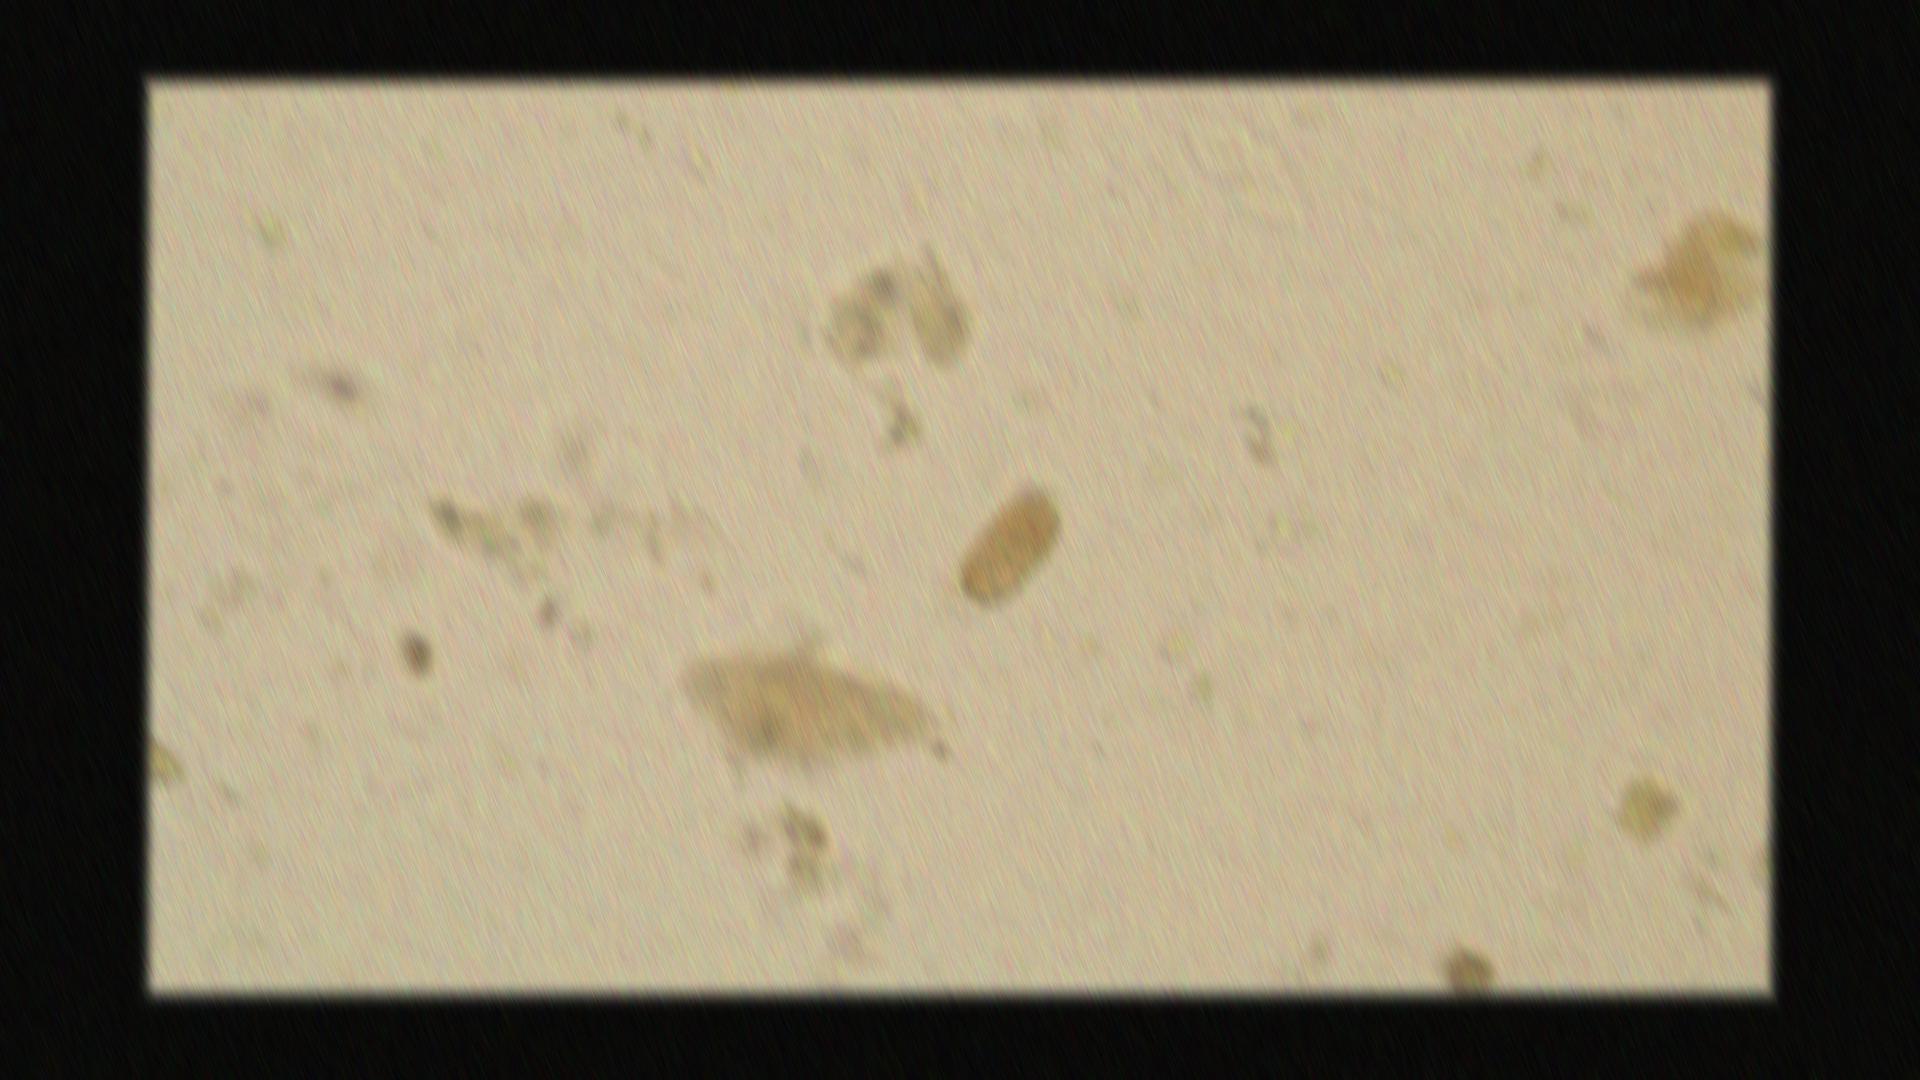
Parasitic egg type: Capillaria philippinensis